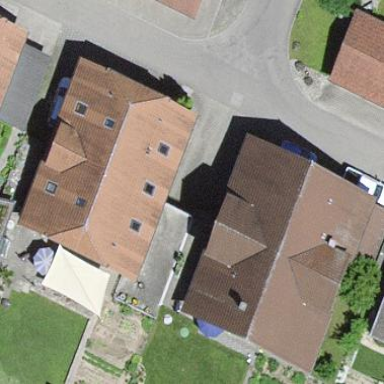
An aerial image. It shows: Residential building.